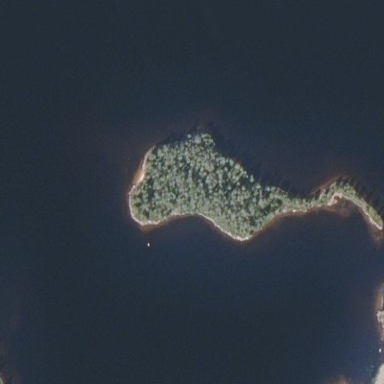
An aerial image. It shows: Islet.